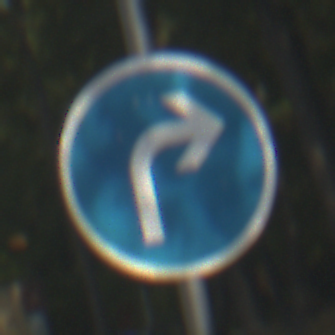
Verkehrszeichen: VorgeschriebeneFahrtrichtungRechts
Umgebung: Outdoor, Suburban
Tageszeit: MorningAfternoon
Wetter: Clear
Licht: Natural
Jahreszeit: NotSpecified
Kontrast: HighContrast